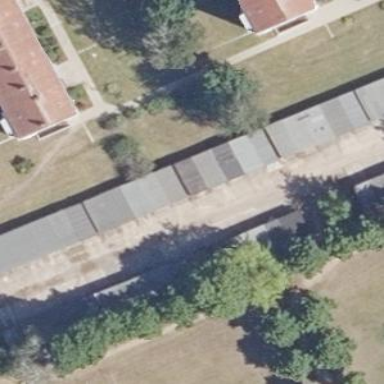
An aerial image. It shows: Group of garages.